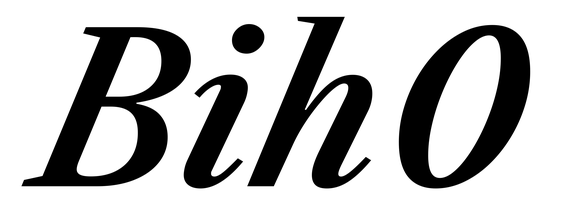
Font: LibreCaslonText-Italic_SemiBold_Italic